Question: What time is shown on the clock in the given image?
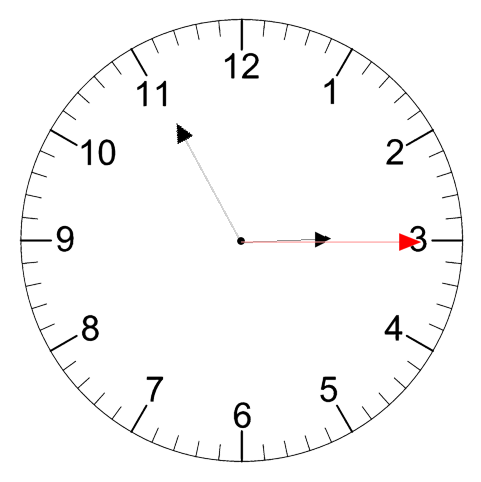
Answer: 02:55:15